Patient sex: M
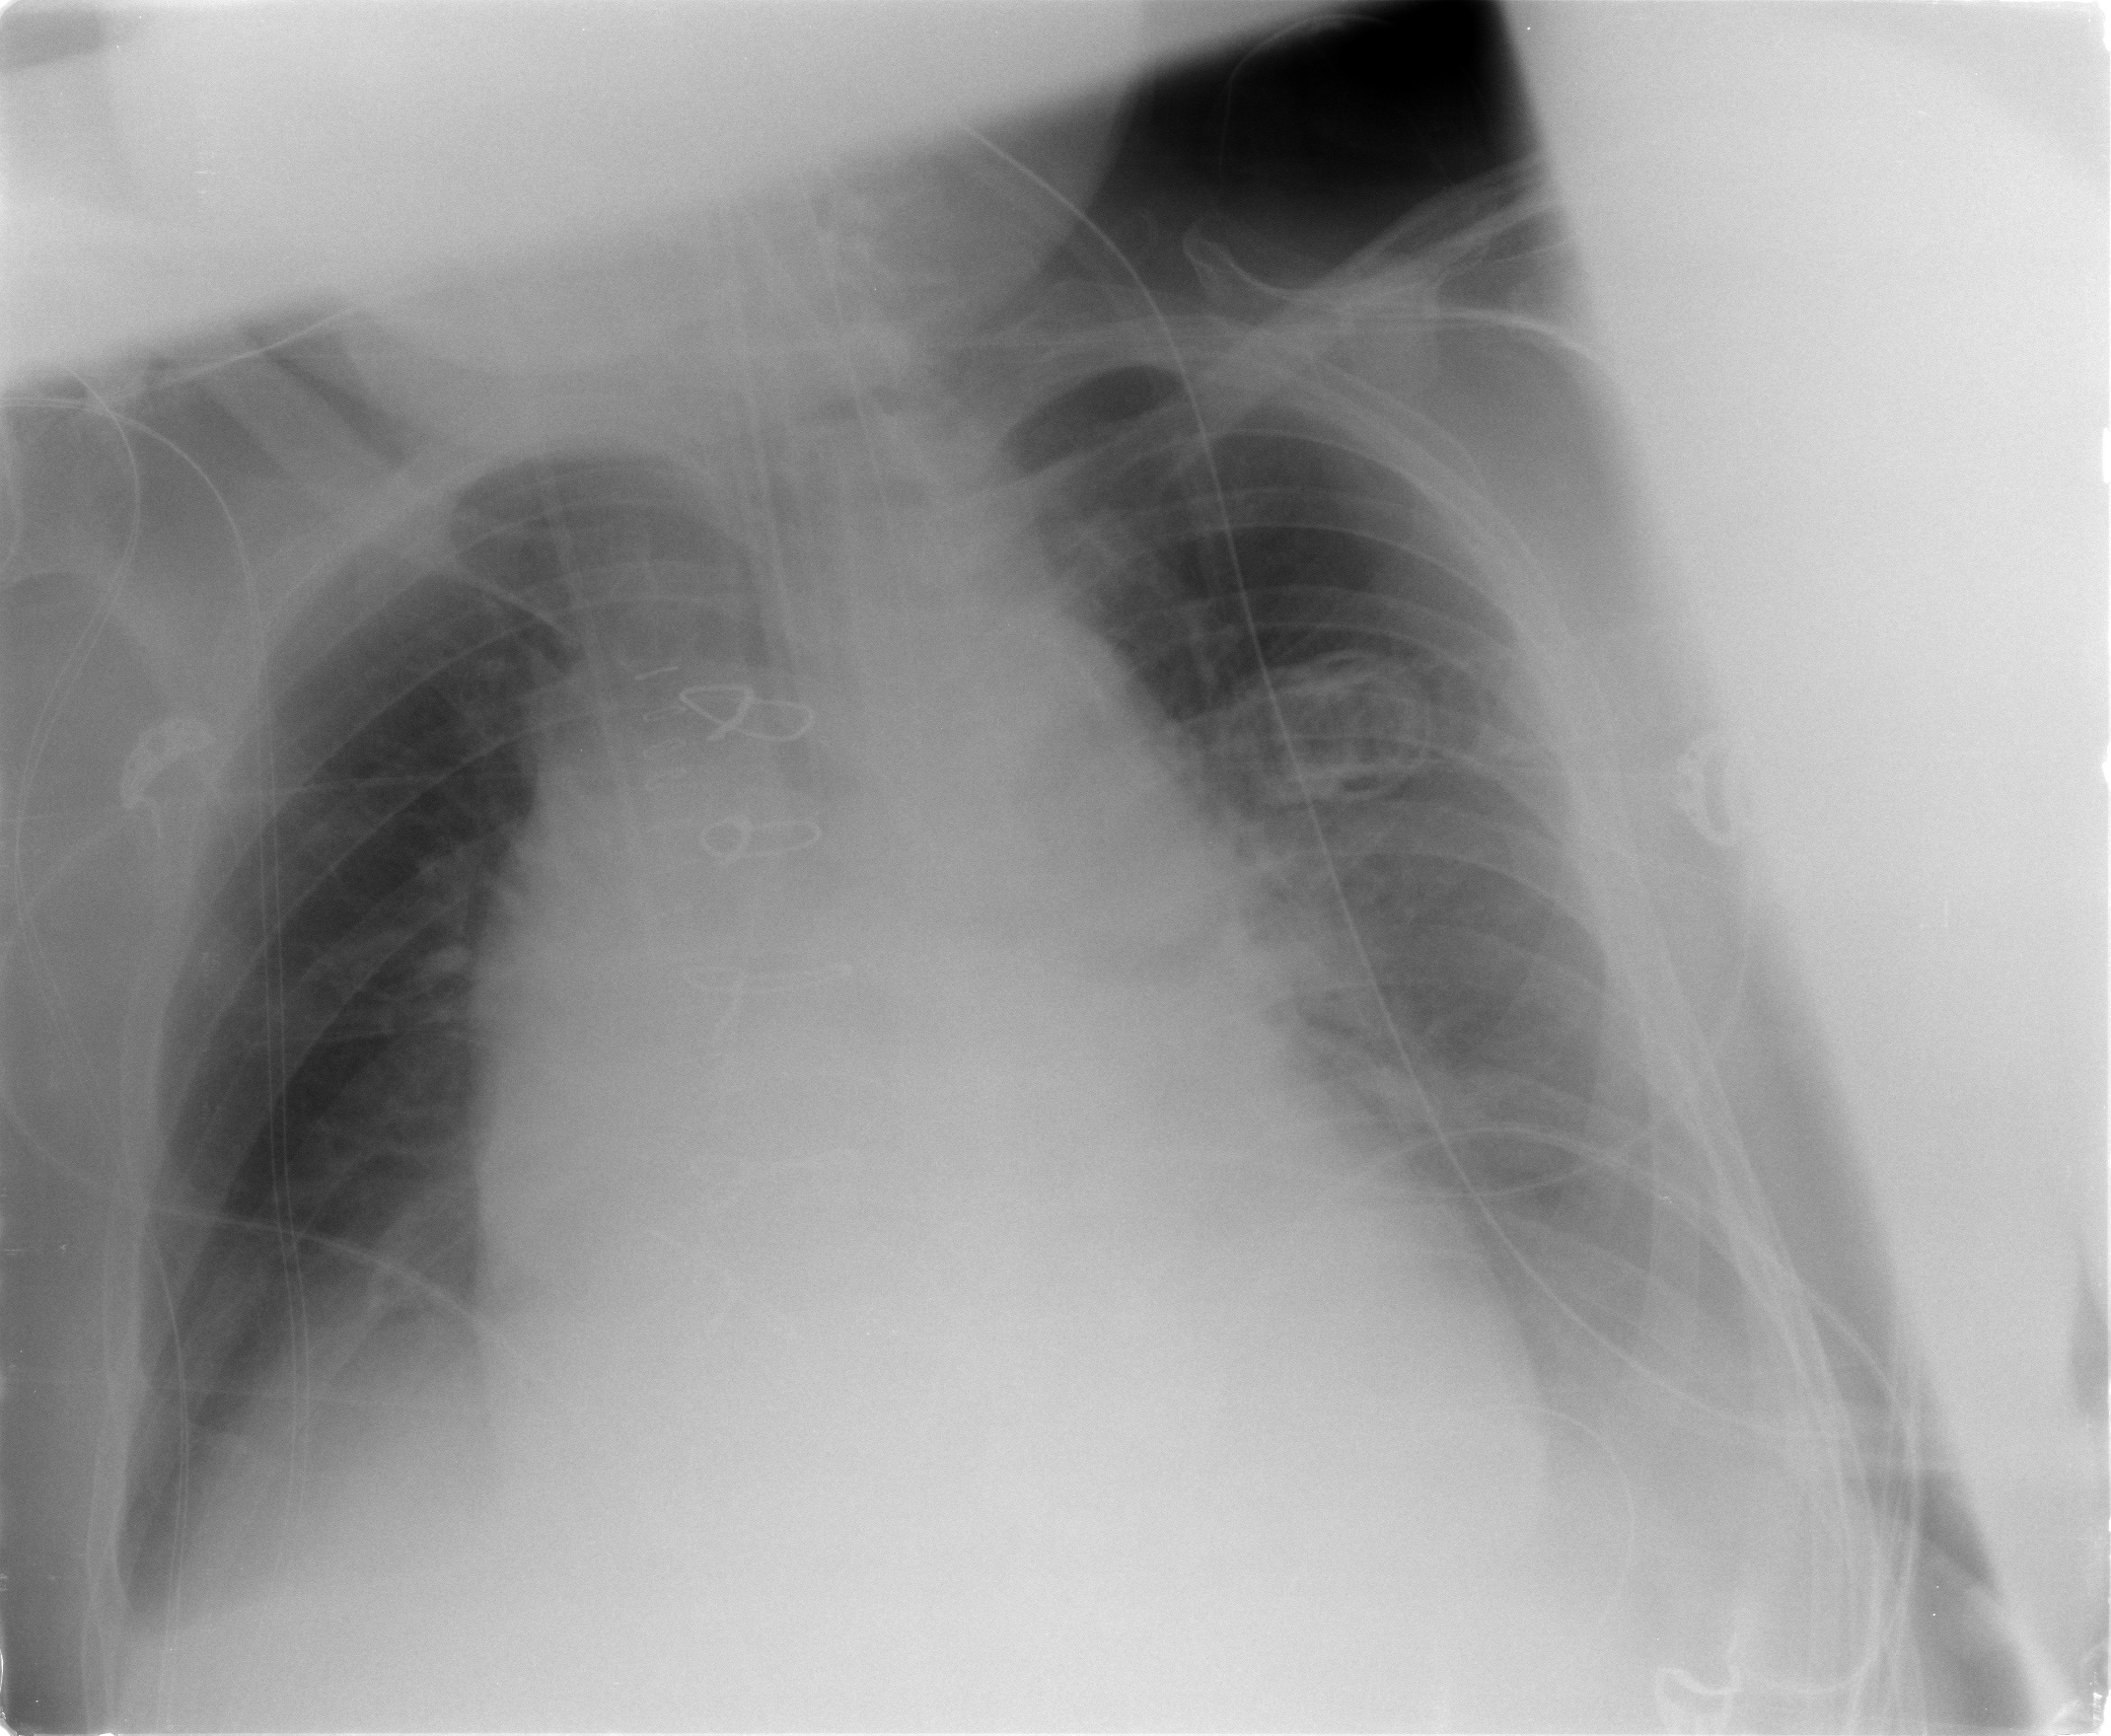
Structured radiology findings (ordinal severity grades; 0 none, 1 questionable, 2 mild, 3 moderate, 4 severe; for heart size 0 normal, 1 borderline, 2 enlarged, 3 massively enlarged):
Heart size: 2
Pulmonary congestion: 2
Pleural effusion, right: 2
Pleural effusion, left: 3
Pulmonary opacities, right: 0
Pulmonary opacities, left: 0
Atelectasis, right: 0
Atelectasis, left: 2